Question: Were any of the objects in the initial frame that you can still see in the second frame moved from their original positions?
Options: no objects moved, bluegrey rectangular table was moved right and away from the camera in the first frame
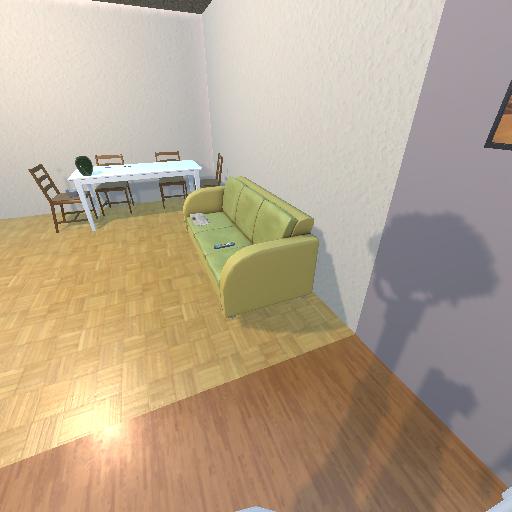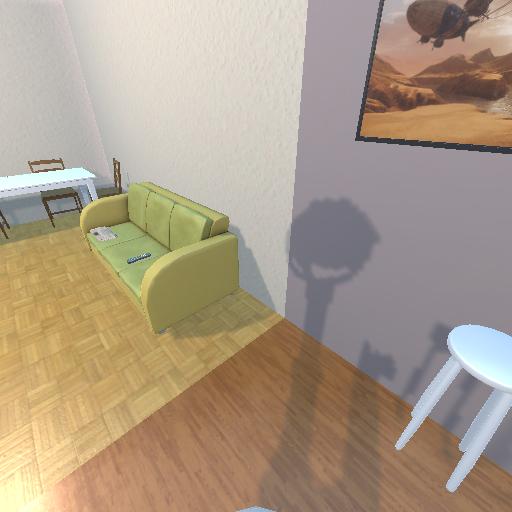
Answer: no objects moved